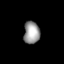
Tissue: lung
Cell type: Epithelial cells
Senescence score: 0.2304
Nuclear area (px): 354
Mean DAPI intensity: 153.477